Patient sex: M
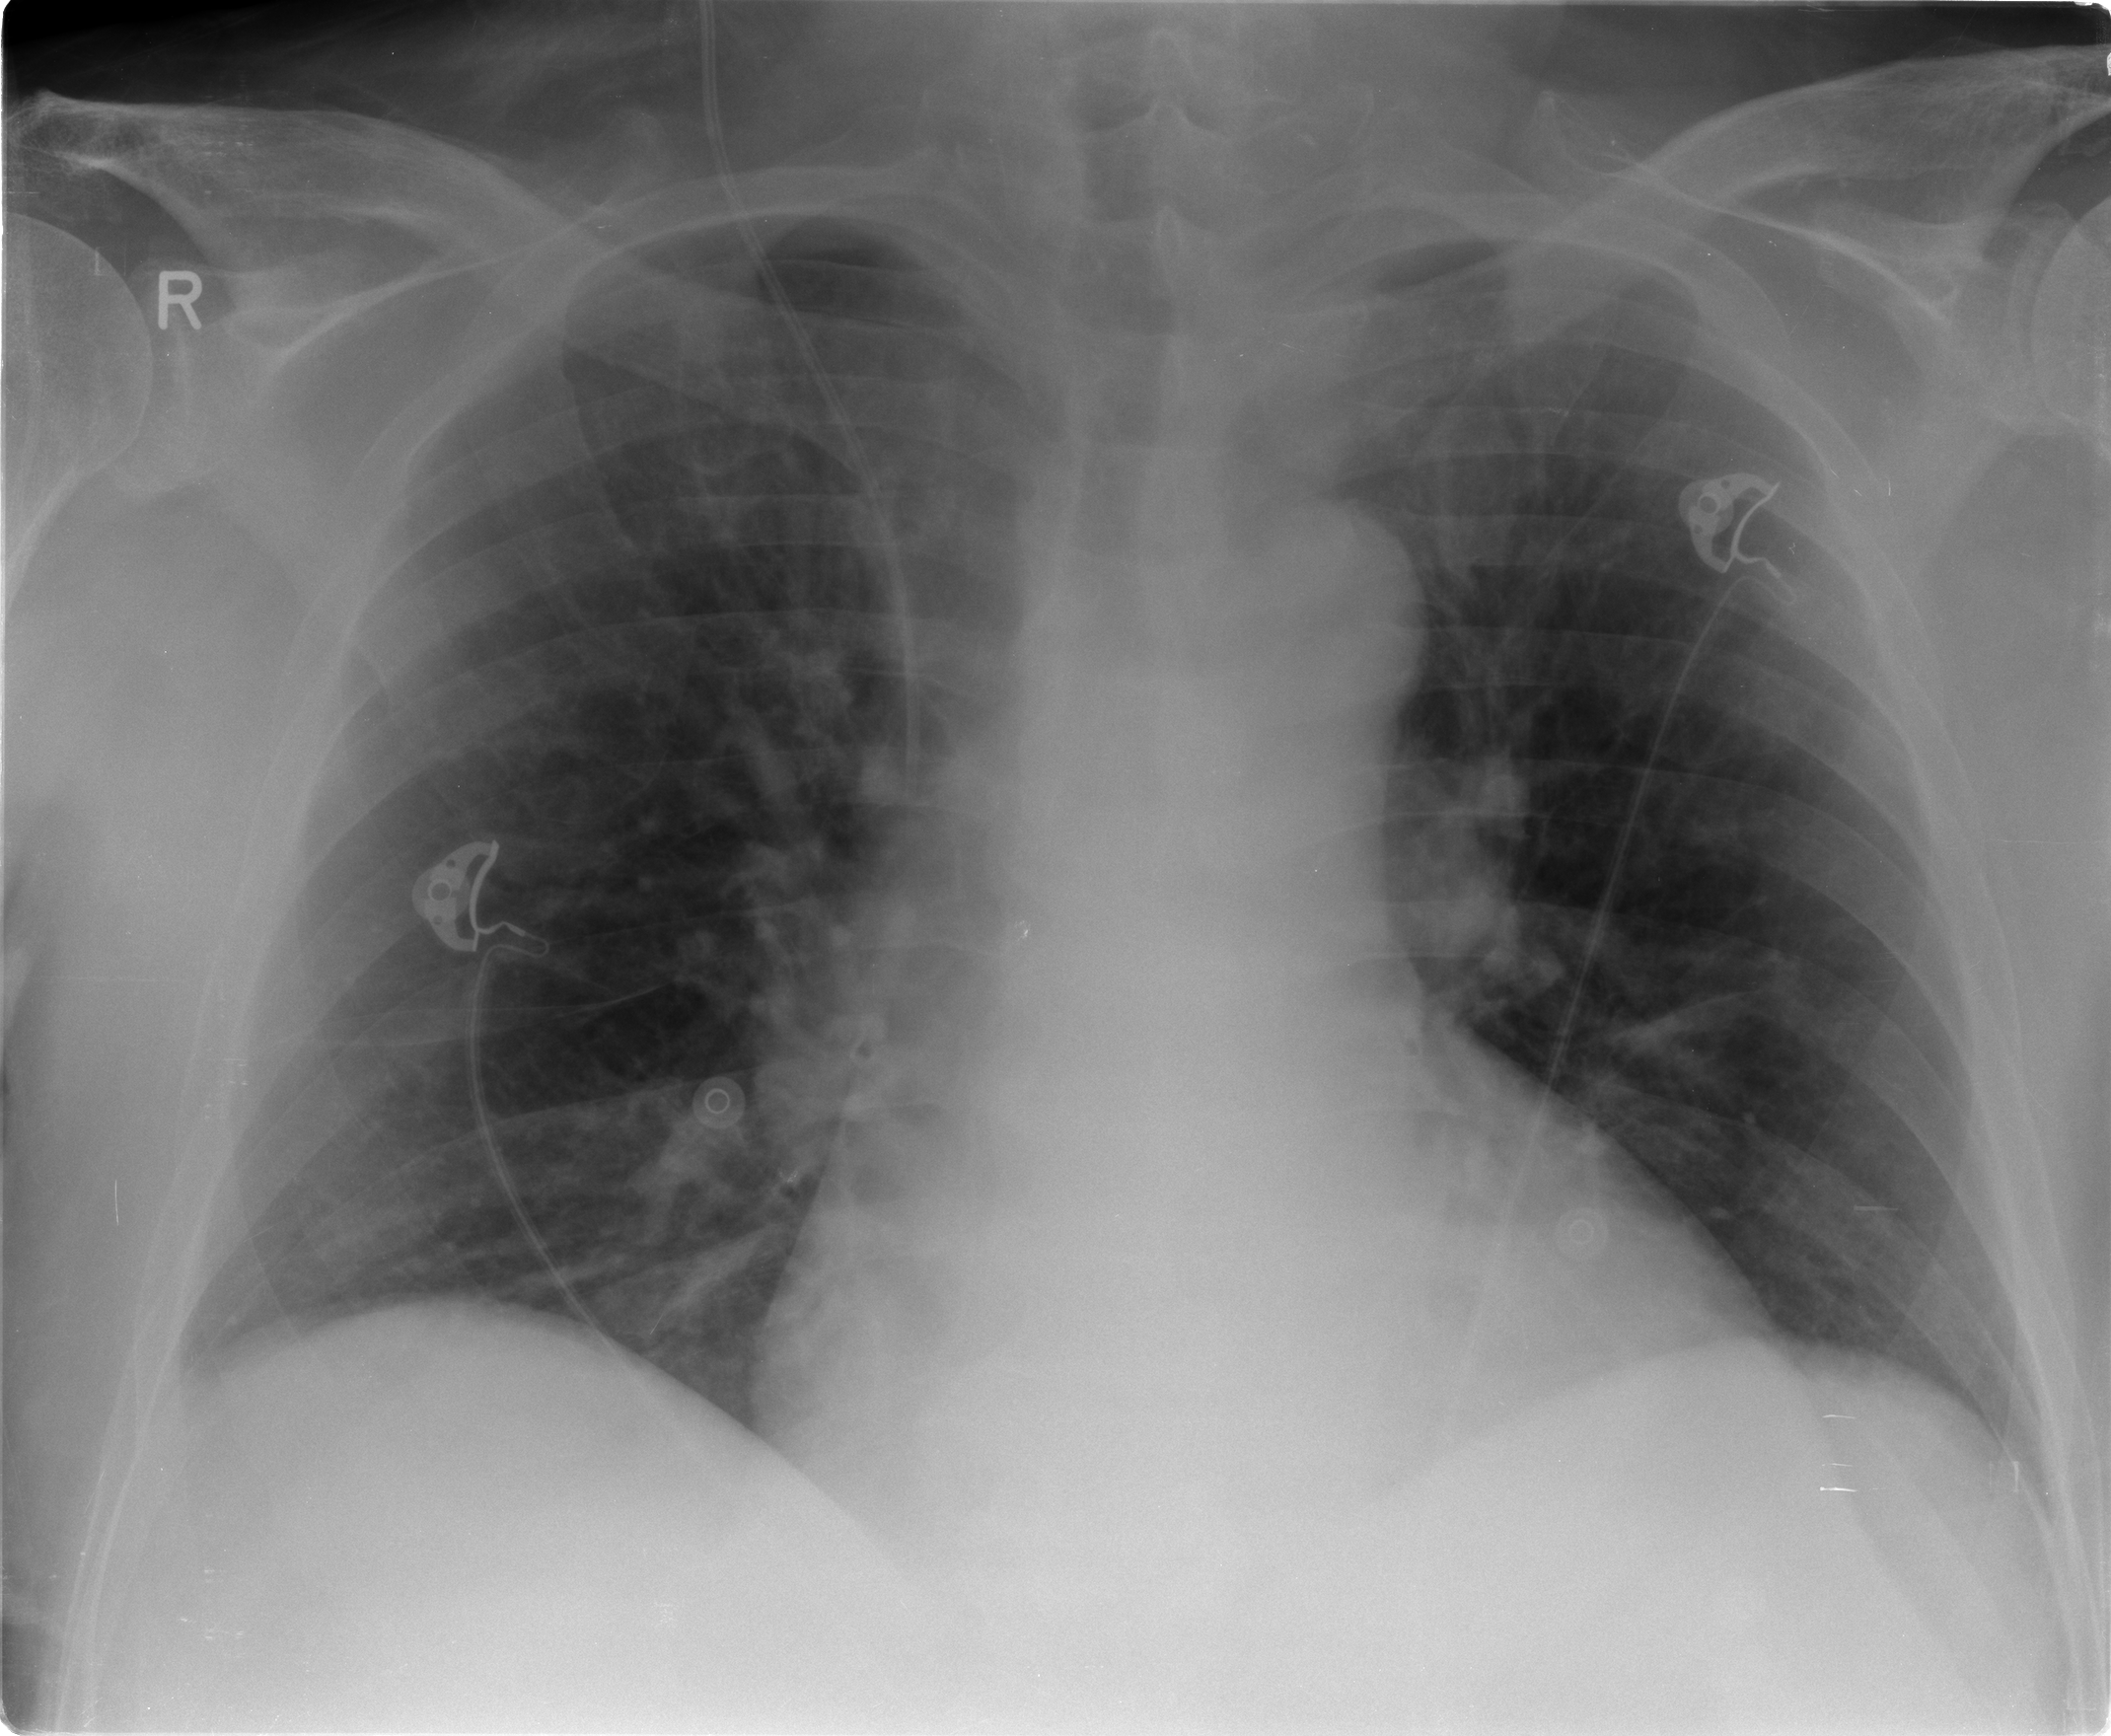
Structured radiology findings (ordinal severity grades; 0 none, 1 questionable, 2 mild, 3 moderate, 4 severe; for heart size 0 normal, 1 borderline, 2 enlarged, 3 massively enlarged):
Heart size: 0
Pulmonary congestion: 2
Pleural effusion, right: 0
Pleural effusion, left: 0
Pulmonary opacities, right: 0
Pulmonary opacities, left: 0
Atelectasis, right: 2
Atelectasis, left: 2